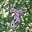
Label: 3